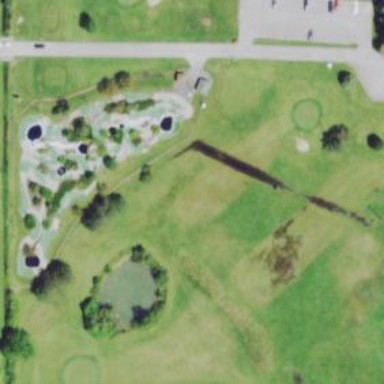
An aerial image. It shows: Golf hole.